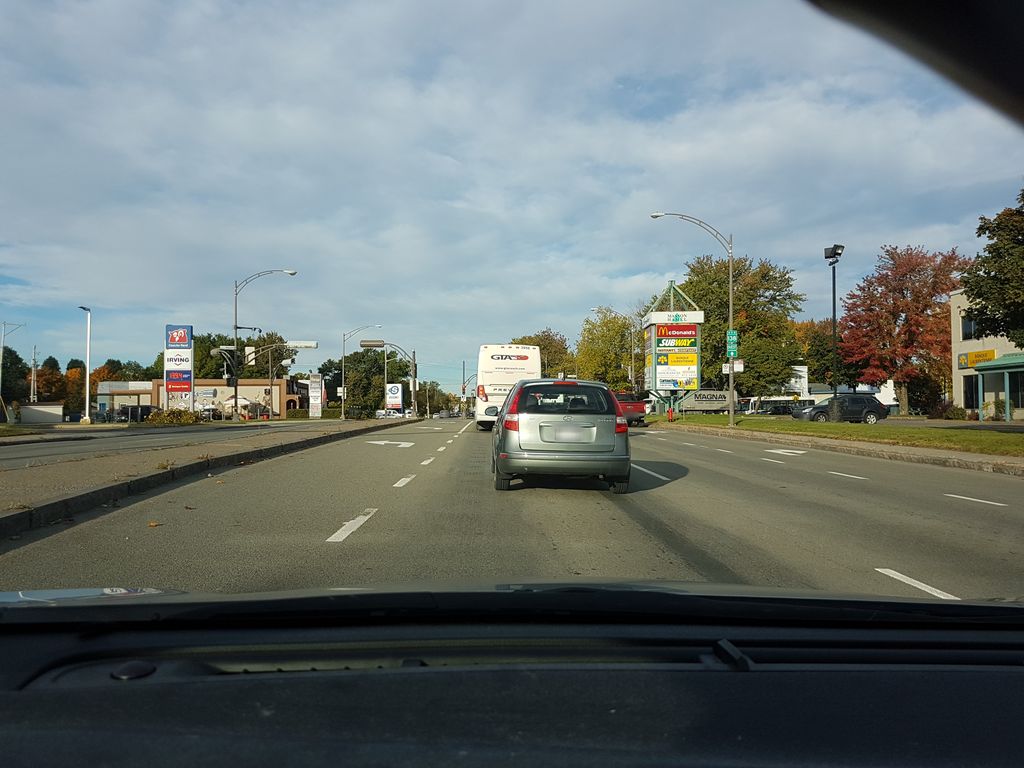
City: quebec_city